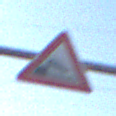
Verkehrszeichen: Ufer
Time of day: SunriseSunset
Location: Outdoor (Nature)
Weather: Clear
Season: NotSpecified
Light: Natural